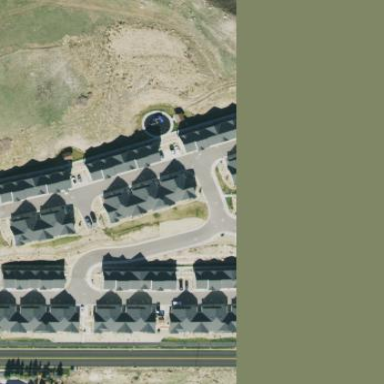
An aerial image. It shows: Residential area with townhomes.